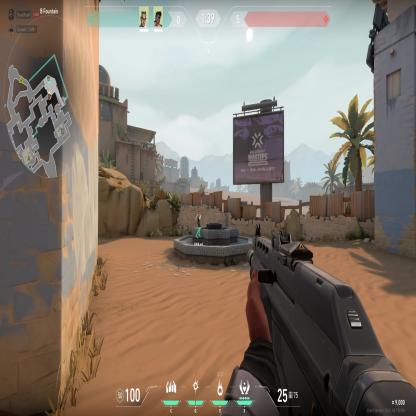
Label: teammate